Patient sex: M
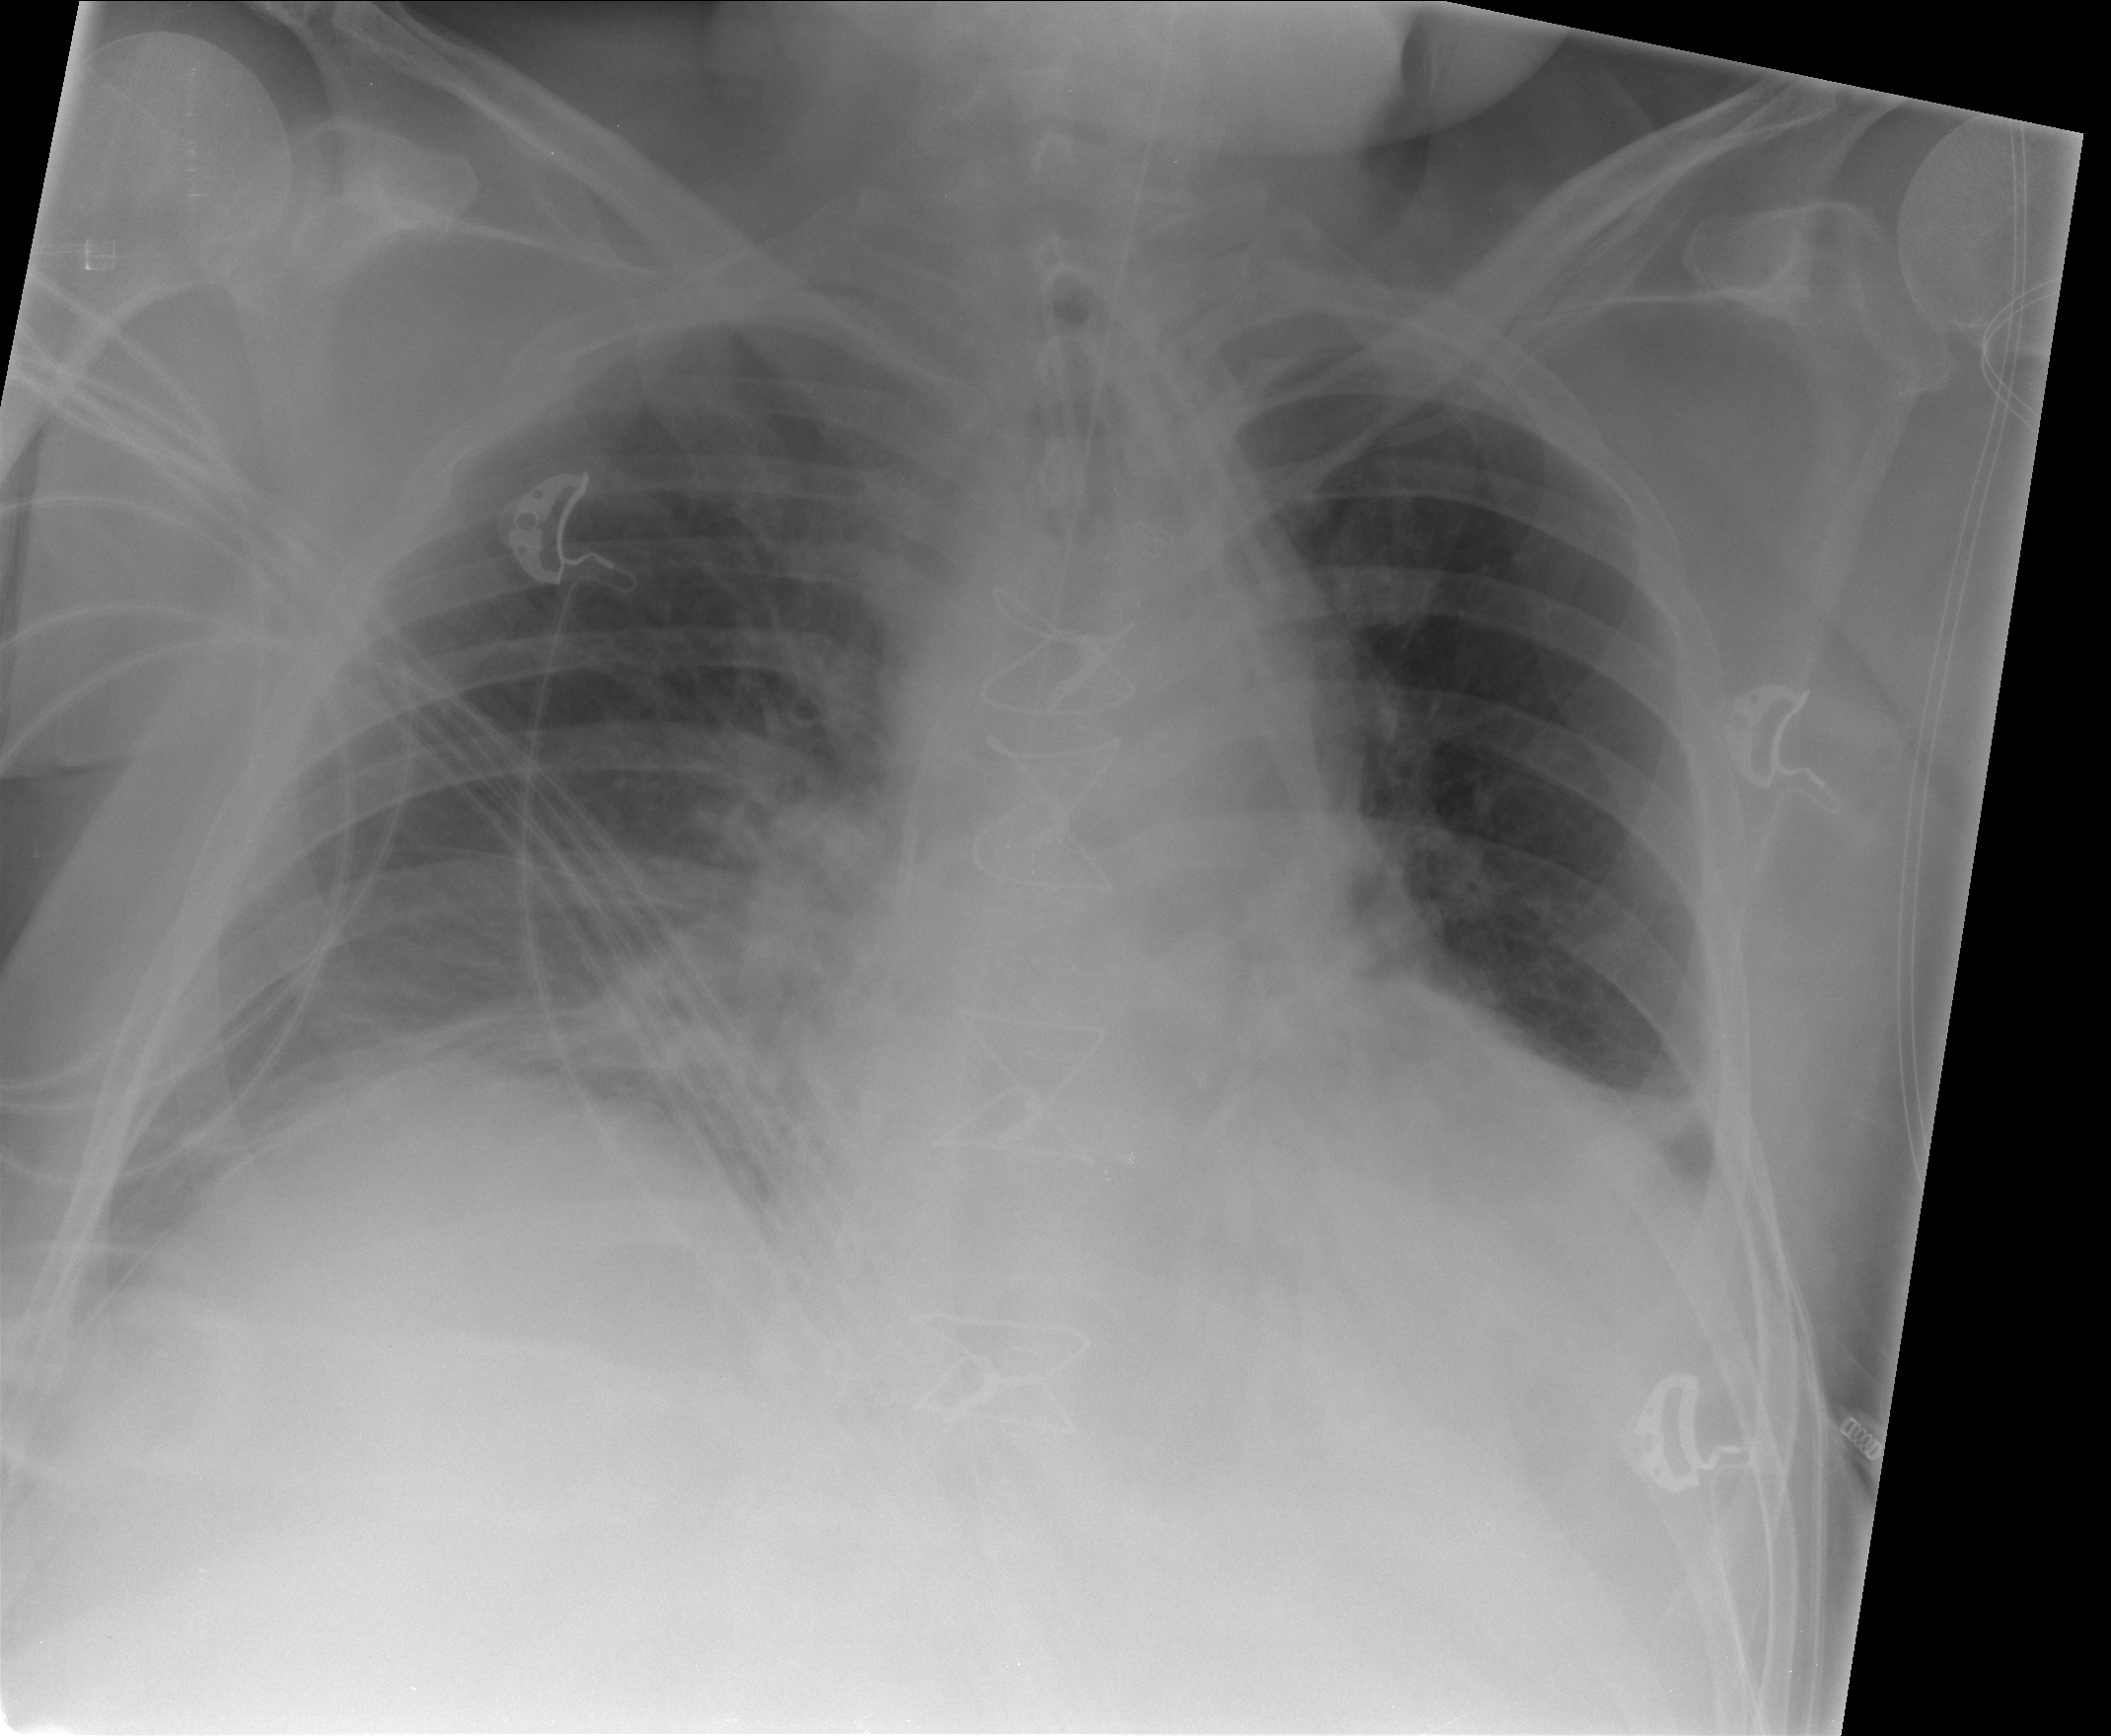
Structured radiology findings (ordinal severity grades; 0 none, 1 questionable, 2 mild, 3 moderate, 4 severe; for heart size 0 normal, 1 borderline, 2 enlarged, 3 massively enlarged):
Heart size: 2
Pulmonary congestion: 2
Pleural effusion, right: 0
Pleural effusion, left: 2
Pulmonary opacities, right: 2
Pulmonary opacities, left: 0
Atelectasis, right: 2
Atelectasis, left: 2